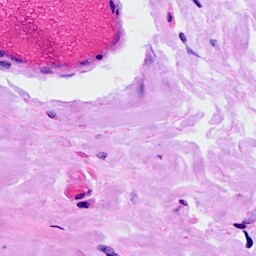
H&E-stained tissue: Breast